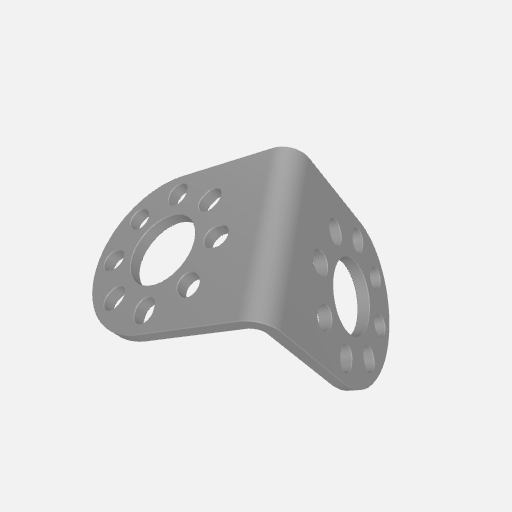
Part: LBracketRoundEnd